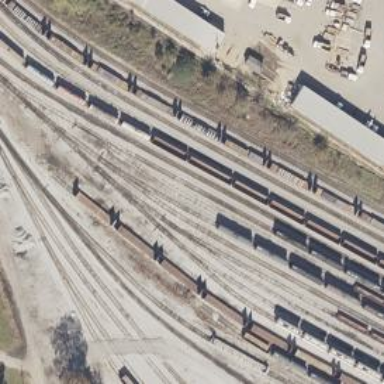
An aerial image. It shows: Railway yard in service.